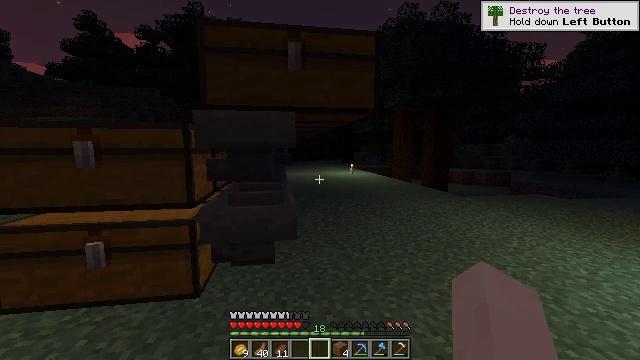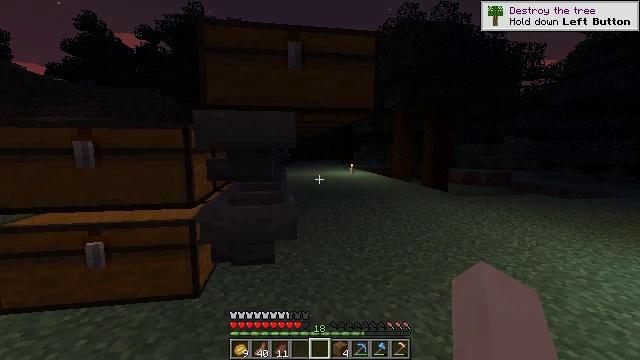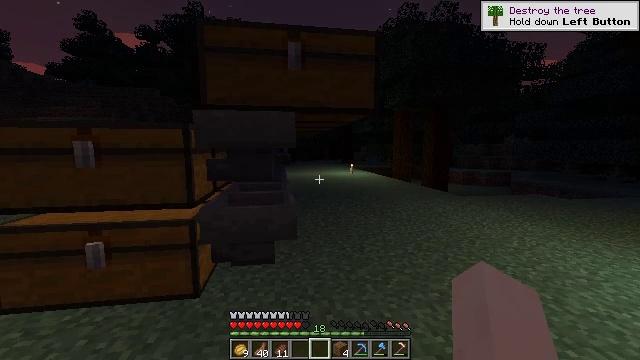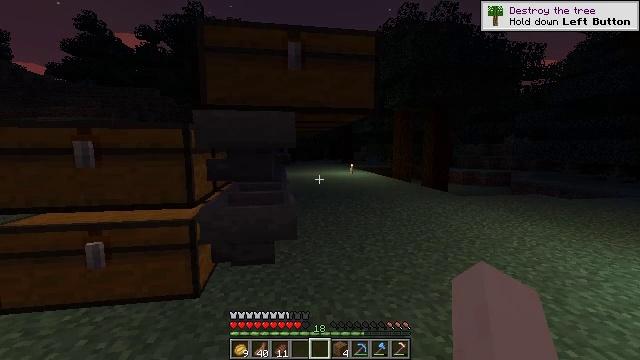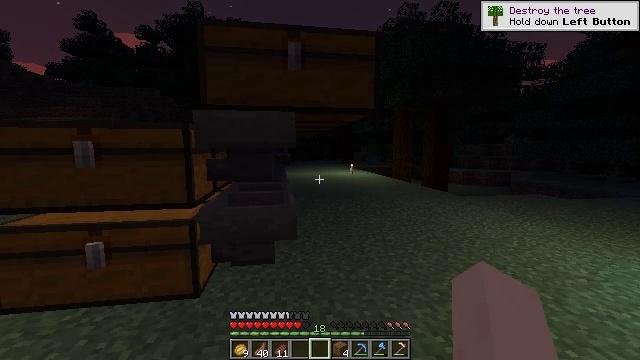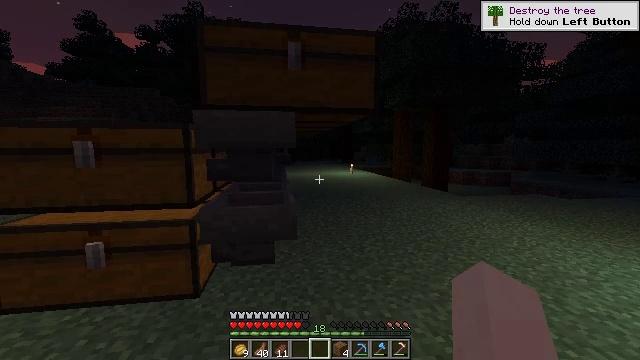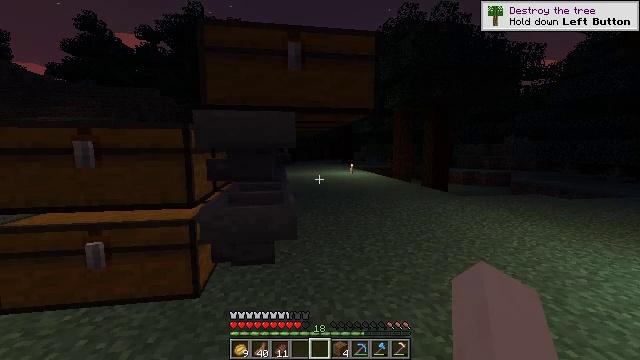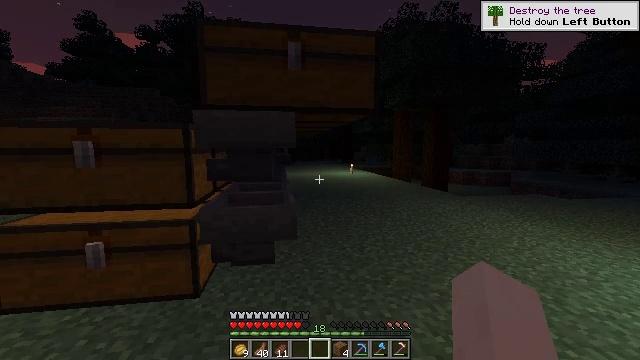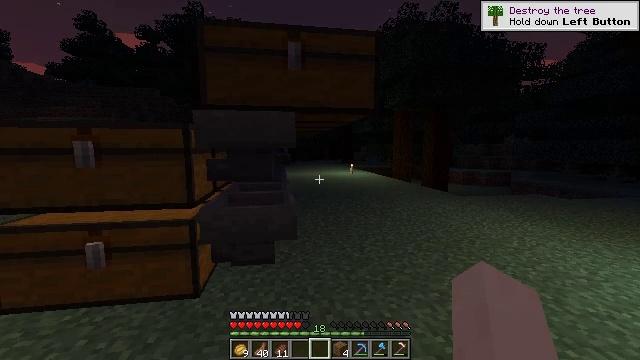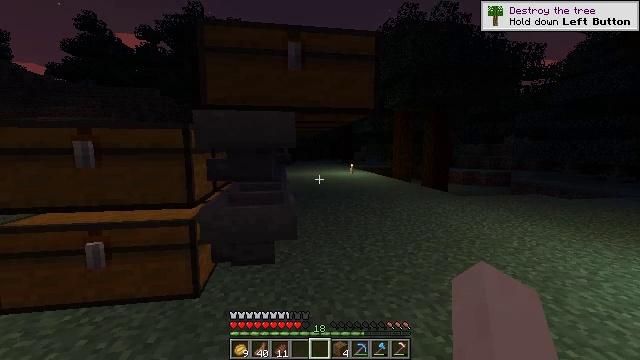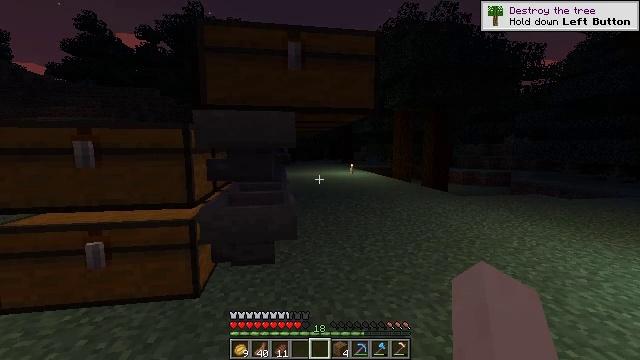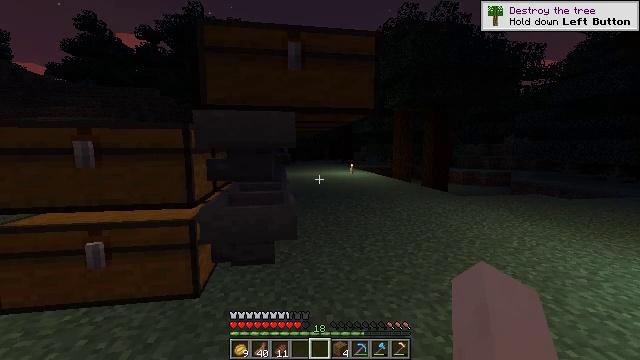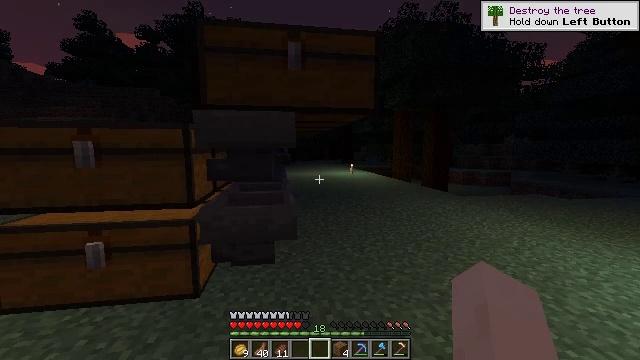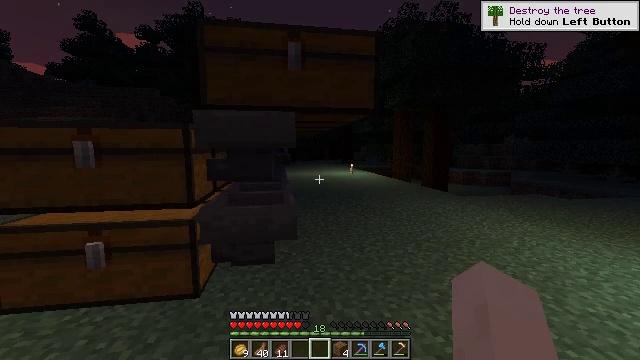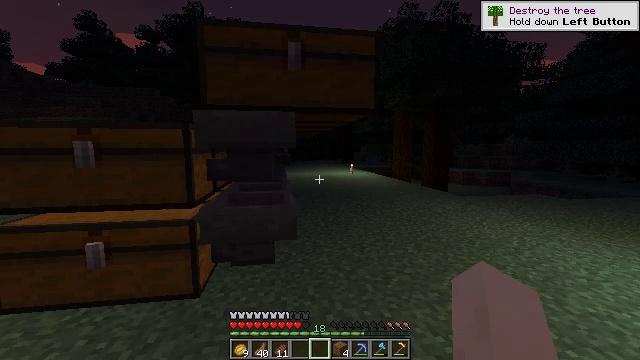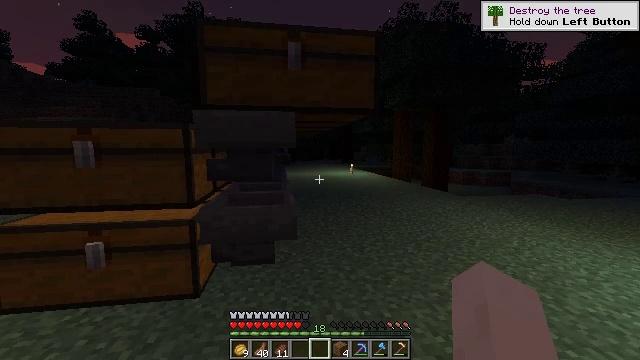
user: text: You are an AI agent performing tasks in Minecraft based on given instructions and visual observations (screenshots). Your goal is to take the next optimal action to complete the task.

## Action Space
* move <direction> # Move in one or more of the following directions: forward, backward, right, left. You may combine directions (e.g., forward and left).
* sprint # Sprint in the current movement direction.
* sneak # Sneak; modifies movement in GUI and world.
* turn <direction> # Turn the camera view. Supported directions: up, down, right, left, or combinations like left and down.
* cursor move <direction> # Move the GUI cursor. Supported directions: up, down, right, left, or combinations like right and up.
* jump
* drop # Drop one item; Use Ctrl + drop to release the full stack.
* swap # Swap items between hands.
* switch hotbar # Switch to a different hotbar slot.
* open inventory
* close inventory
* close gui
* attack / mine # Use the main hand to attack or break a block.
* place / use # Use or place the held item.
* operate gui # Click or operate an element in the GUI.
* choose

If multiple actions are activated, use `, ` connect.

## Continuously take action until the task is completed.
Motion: motion action
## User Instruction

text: mine block trapped chest
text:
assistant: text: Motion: no_op
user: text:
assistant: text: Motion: no_op
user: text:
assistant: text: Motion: no_op
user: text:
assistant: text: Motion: no_op
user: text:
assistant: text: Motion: no_op
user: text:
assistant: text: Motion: no_op
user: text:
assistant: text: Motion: no_op
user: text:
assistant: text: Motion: no_op
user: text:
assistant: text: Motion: no_op
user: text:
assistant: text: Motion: no_op
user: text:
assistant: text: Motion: no_op
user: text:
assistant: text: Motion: no_op
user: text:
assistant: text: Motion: no_op
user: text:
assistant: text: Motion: no_op
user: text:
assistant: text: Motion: no_op
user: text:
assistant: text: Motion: no_op
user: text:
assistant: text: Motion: no_op
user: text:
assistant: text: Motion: no_op
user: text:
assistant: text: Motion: no_op
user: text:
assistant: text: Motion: no_op
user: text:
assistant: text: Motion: no_op
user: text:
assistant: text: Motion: no_op
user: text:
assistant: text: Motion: no_op
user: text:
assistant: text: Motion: no_op
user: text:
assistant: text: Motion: no_op
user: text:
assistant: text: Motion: no_op
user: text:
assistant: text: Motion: no_op
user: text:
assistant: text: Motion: no_op
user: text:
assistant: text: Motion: no_op
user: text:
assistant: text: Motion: no_op